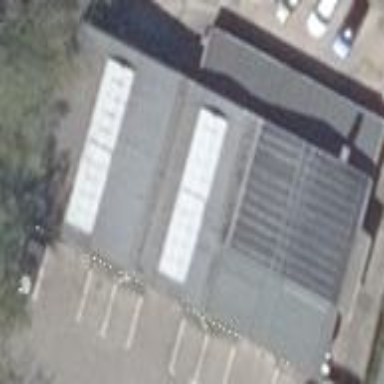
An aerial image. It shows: Commercial building housing car repair shop.